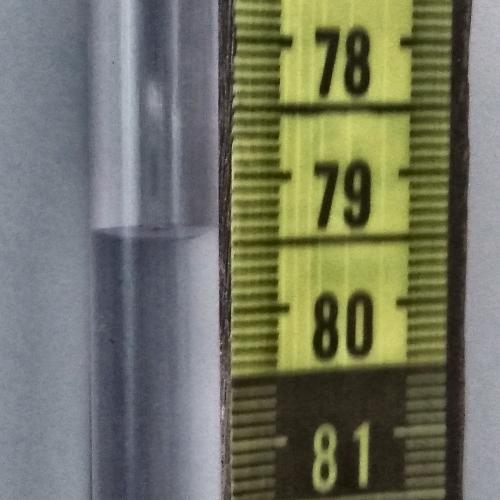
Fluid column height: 79.4 cm